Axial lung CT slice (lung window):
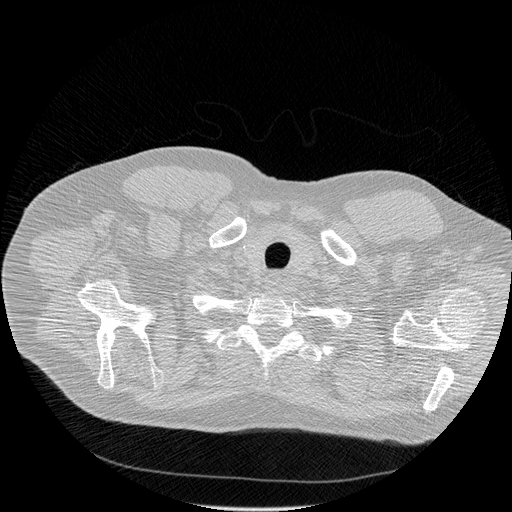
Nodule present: no